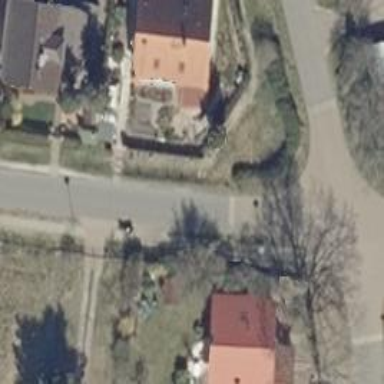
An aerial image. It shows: Traffic calming table.